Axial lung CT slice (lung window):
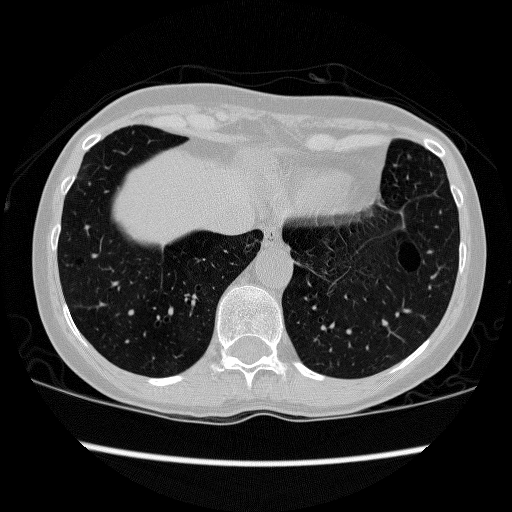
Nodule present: no